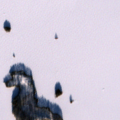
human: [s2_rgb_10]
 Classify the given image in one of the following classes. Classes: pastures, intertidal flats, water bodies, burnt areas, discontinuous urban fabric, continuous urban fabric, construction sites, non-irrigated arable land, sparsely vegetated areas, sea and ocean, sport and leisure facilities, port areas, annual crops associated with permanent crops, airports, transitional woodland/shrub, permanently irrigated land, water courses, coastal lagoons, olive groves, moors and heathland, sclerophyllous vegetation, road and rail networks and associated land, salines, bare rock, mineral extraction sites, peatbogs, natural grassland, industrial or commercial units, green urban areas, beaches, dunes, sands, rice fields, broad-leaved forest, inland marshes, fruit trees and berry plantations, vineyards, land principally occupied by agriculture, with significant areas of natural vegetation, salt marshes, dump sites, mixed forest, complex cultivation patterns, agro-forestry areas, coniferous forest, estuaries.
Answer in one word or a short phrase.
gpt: water bodies